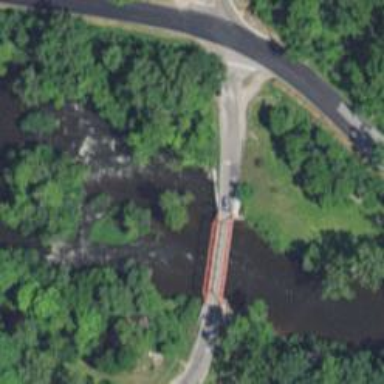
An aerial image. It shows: Unclassified road on truss bridge.